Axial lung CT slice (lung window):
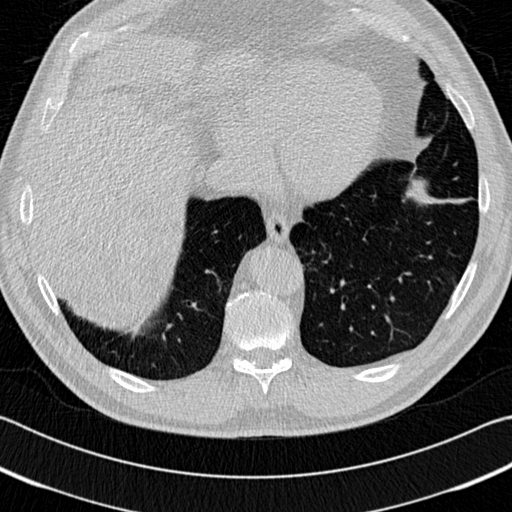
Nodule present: no